Interaction volume radius: 5 \u00c5
Interaction volume height: 25 \u00c5
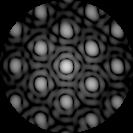
Disorder parameter: 0.1579